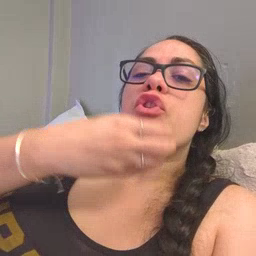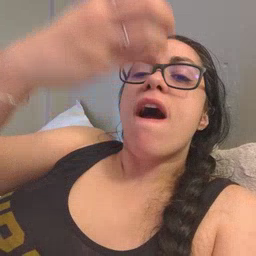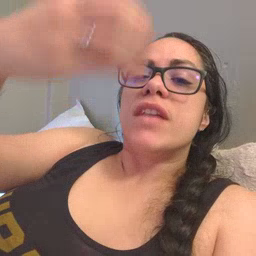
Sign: giraffe